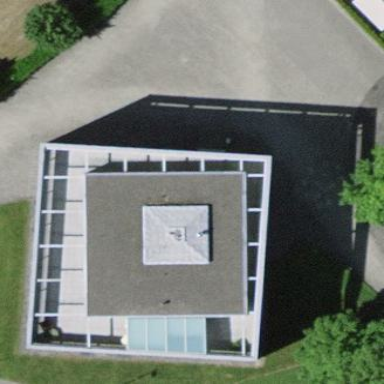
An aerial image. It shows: Community centre building.